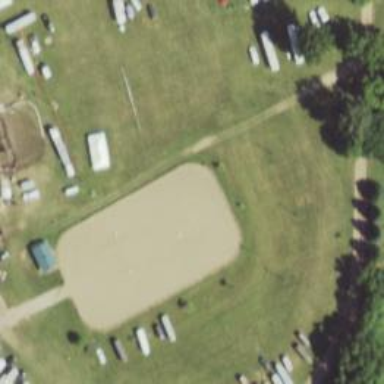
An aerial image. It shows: Equestrian pitch used for leisure and sports activities.